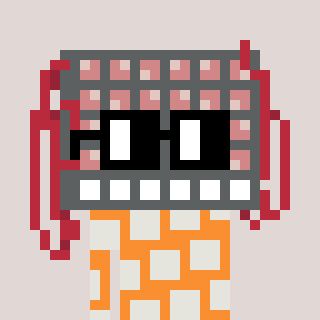
a pixel art character with square black glasses, a turing-shaped head and a orange-colored body on a warm background